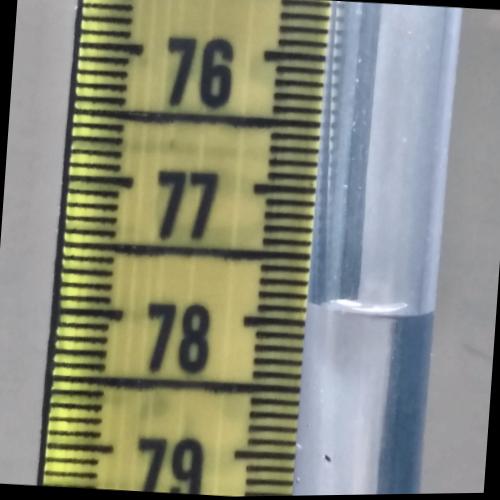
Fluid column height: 77.9 cm